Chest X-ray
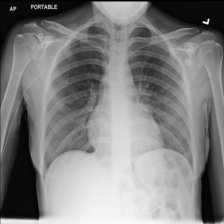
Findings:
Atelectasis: negative
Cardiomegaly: negative
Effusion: negative
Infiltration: negative
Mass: negative
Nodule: negative
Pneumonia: negative
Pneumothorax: negative
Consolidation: negative
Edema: negative
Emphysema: negative
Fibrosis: negative
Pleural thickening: negative
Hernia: negative